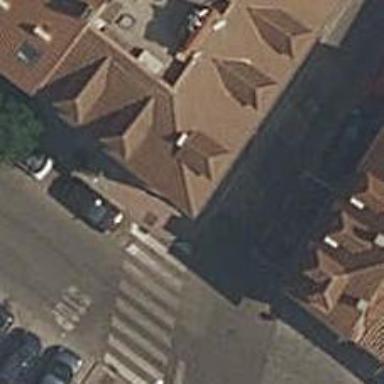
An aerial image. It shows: Restaurant.